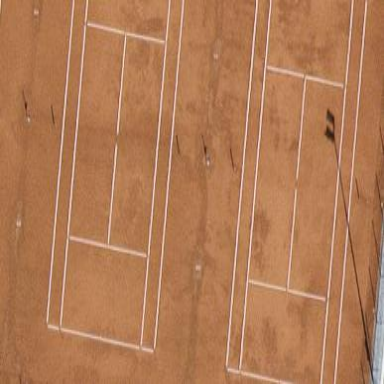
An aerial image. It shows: Tennis court on the leisure land pitch.